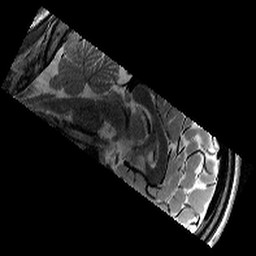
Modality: T2w
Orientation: sagittal
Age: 13
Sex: male
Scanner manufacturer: siemens
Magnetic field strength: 3 T
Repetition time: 9.23 s
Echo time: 0.067 s